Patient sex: M
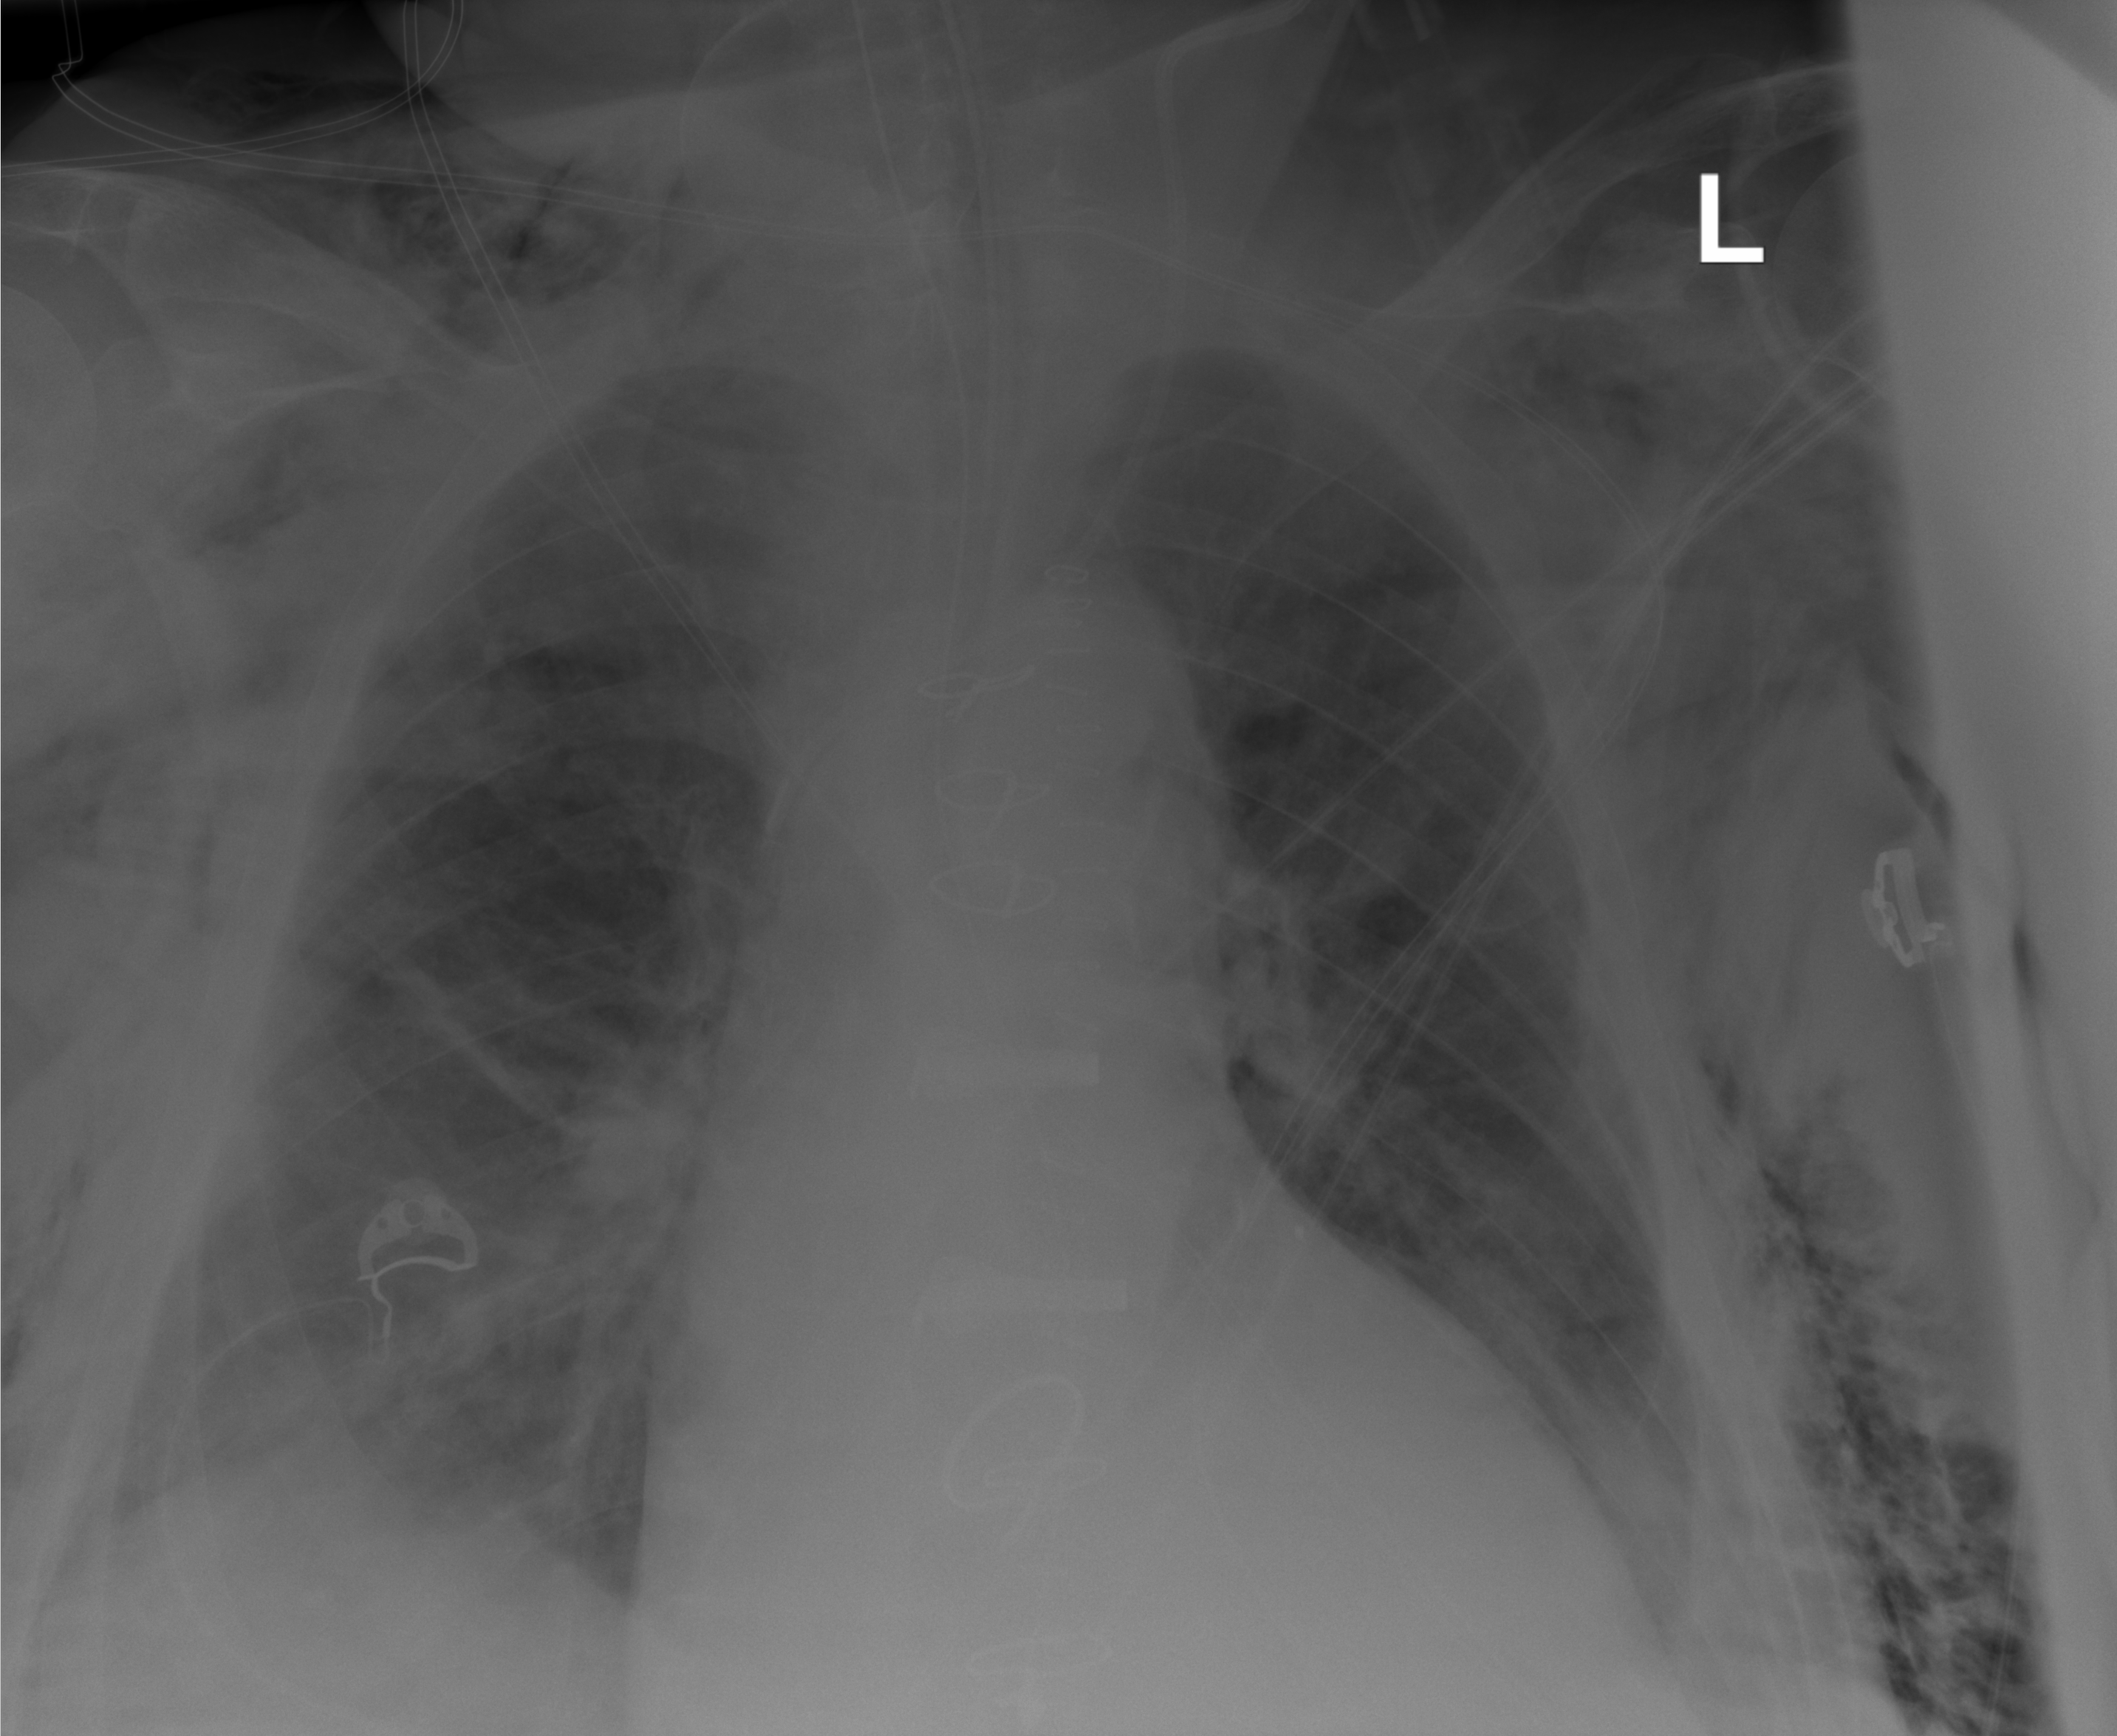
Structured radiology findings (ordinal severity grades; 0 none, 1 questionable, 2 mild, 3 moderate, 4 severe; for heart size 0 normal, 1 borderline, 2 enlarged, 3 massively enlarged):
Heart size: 2
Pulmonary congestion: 1
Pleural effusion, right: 1
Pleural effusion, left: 1
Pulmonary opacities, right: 0
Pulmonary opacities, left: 0
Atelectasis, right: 2
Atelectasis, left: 2